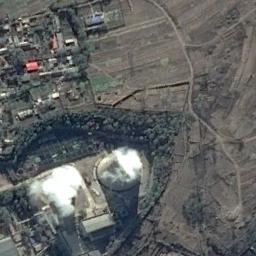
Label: thermal_power_station